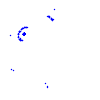
Particle: kaon